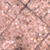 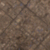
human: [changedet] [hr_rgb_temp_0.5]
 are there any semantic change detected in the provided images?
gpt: New street appeared.